Field crop: tomato
Growth stage: 1
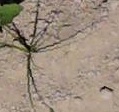
Species: solanum